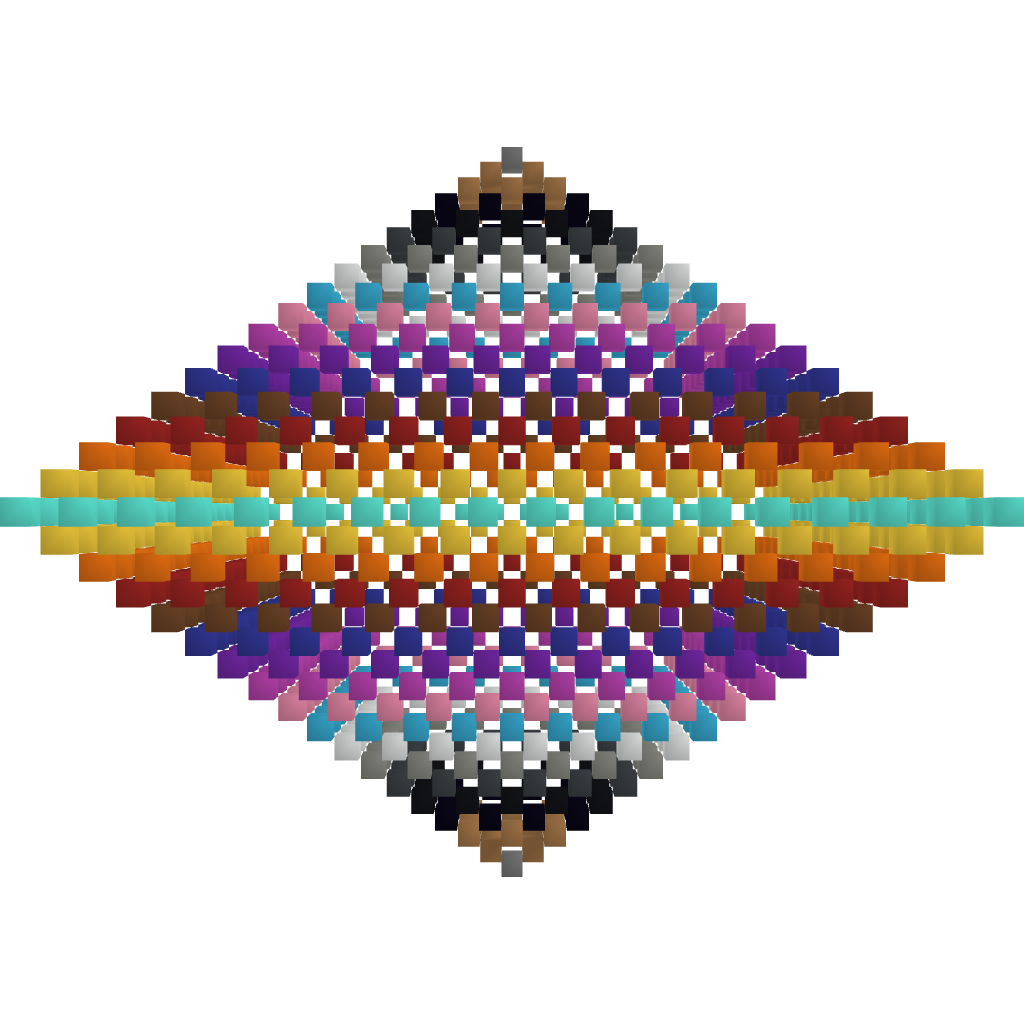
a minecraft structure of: Artistic Rainbow Pyramid 2